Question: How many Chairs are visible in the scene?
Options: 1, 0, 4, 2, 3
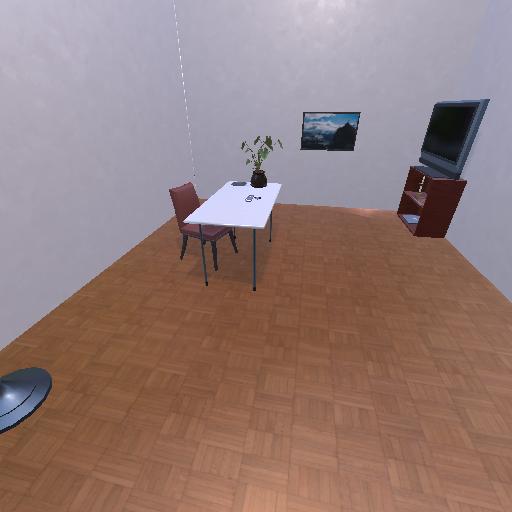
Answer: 1